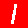
Digit: 1